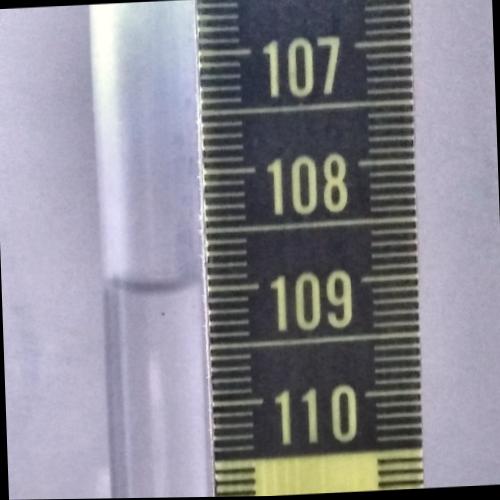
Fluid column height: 108.9 cm